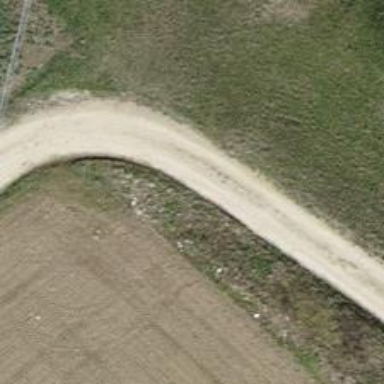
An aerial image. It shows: Track with compacted grade3 surface.